Question: I look around and could not find the specific response I need. So I will ask.
I have a sheet (sheet1) with data only on column A. It looks like this:

And I need to create a VBA macro that searches in column A for any cell that contains ID, TITL, and AUTH.
And move them to a specific column in another sheet(sheet2). Sheet2 will have 3 columns: ID, Title and Author.
The thing is that along with copying the data of the cell to its specific column in sheet2, it also needs to delete the first part of the data. For example:
ID: R564838 in sheet1 needs to be moved to the ID column in sheet2, without the "ID:" in it. So only R564838 would need to be moved.
Also "TITL:" and "AUTH:" would need to be removed when copied.
I hope this makes sense. I am just learning VBA macros. So I have no idea how to accomplish this.
I have this code:
'''
Sub MoveOver()
Cells(1, 1).Activate
While Not ActiveCell = ""
If UCase(Left(ActiveCell, 4)) = " ID" Then Sheets(2).Range("A" & Rows.Count).End(xlUp).Offset(1, 0).Value = _
Trim(Mid(ActiveCell, InStr(1, ActiveCell, ":") + 1, Len(ActiveCell))) 'Move ID to Col A in sheet 2
If UCase(Left(ActiveCell, 4)) = "TITL" Then Sheets(2).Range("B" & Rows.Count).End(xlUp).Offset(1, 0).Value = _
Trim(Mid(ActiveCell, InStr(1, ActiveCell, ":") + 1, Len(ActiveCell))) 'Move TITL to Col B in sheet 2
If UCase(Left(ActiveCell, 4)) = "AUTH" Then Sheets(2).Range("C" & Rows.Count).End(xlUp).Offset(1, 0).Value = _
Trim(Mid(ActiveCell, InStr(1, ActiveCell, ":") + 1, Len(ActiveCell))) 'Move AUTH to Col C in sheet 2
ActiveCell.Offset(1, 0).Activate
Wend
'''
End Sub
And it works. But there are some AUTH and TITL in sheet1 that are blank. And the situation is that when this runs, it doesn't leave a empty cell whenever AUTH or TITL are blank.
I need the macro to leave an empty cell if AUTH or TITL are blank so the information matches for each book.
I hope you understand my issue.
Thank you again!
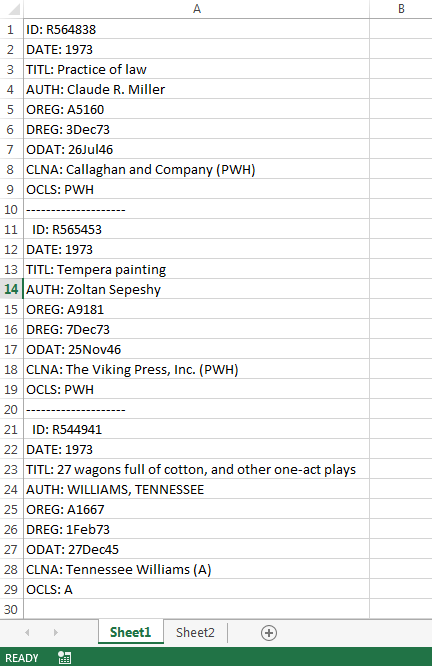
Answer: Set some variables to make sure you're working on the right workbook/sheet/column
'''
Set wb = ThisWorkbook
Set ws1 = wb.Sheets(1)
Set ws2 = wb.Sheets(2)
col = 1
'''
Find the last cell of the column
'''
last1 = ws1.Cells(ws1.Rows.Count, col).End(xlUp).Row
'''
Look at each cell to figure out what to do with it
'''
For x = 1 To last1
'What you do with each cell goes here
Next x
'''
Evaluate the content of the cell (Know if it contains something specific)
'''
If ws1.Cells(x, col) Like "*ID:*" Then
'What you do with a cell that has "ID:" in it
End If
'''
Extract the content of interest of the cell (remove the "header")
'''
myID = Mid(ws1.Cells(x, col), InStr(ws1.Cells(x, col), "ID:") + Len("ID:"))
'''
Place the content in the next available row of second sheet (assuming ID goes in column 1)
'''
current2 = ws2.Cells(ws2.Rows.Count, 1).End(xlUp).Row + 1
ws2.Cells(current2, 1) = myID
'''
Figure out how to put the bits of code together and adapt it to your exact needs!
---
Basically, yes, but you might bump into some trouble as it's not fully comprehensive of your particular situation. What you might have to do is :
1. Store the ID (once you find one) in a variable;
2. Do the same for the title and author;
3. Once you find a delimiting line, you instead write the current content of the variables to the next available line and empty the content of those variables.
For example :
'''
If ws1.cells(x, col) Like "*----*" Then
current2 = ws2.Cells(ws2.Rows.Count, 1).End(xlUp).Row + 1
ws2.Cells(current2, 1) = myID
ws2.Cells(current2, 2) = myTitle
ws2.Cells(current2, 3) = myAuthor
myID = ""
myTitle = ""
myAuthor = ""
End If
'''
---
Here you go :)
'''
Sub MoveOver()
Cells(1, 1).Activate
myId = ""
myTitle = ""
myAuthor = ""
While Not ActiveCell = ""
If UCase(Left(ActiveCell, 4)) Like "*ID*" Then myId = Trim(Mid(ActiveCell, InStr(1, ActiveCell, ":") + 1, Len(ActiveCell)))
If UCase(Left(ActiveCell, 4)) = "TITL" Then myTitle = Trim(Mid(ActiveCell, InStr(1, ActiveCell, ":") + 1, Len(ActiveCell)))
If UCase(Left(ActiveCell, 4)) = "AUTH" Then myAuthor = Trim(Mid(ActiveCell, InStr(1, ActiveCell, ":") + 1, Len(ActiveCell)))
If ActiveCell Like "*---*" Then
'NOW, MOVE TO SHEET2!
toRow = Sheets(2).Range("A" & Rows.Count).End(xlUp).Offset(1, 0).Row
Sheets(2).Cells(toRow, 1) = myId
Sheets(2).Cells(toRow, 2) = myTitle
Sheets(2).Cells(toRow, 3) = myAuthor
myId = ""
myTitle = ""
myAuthor = ""
End If
ActiveCell.Offset(1, 0).Activate
Wend
'''
If you need help understanding what I changed, let me know, but it should be pretty straight forward!